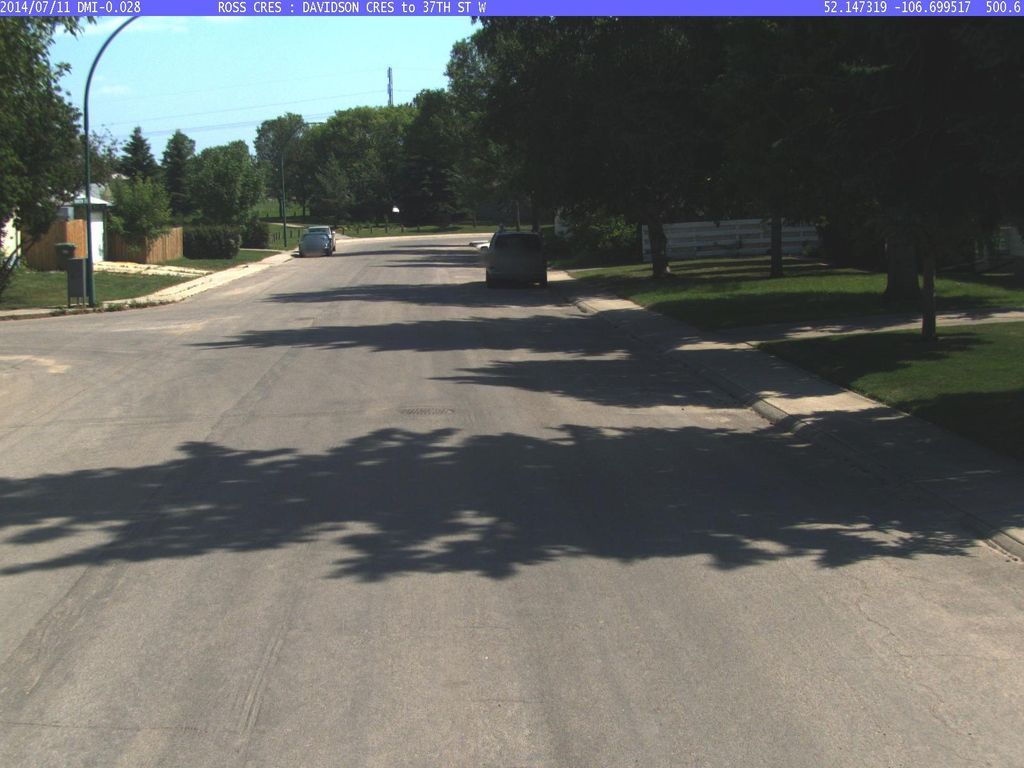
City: saskatoon